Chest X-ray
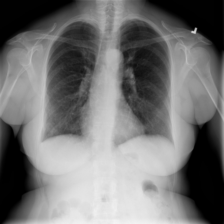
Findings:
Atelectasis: negative
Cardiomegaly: negative
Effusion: negative
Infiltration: negative
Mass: negative
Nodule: negative
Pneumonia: negative
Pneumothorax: negative
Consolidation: negative
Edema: negative
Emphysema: negative
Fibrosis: negative
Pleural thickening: negative
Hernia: negative